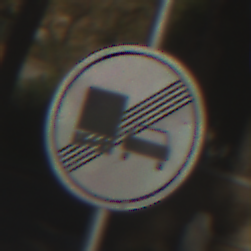
Verkehrszeichen: EndeUeberholverbotKraftfahrzeuge
Umgebung: Outdoor, Suburban
Tageszeit: MorningAfternoon
Wetter: Clear
Licht: Natural
Jahreszeit: NotSpecified
Kontrast: HighContrast